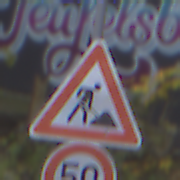
Verkehrszeichen: Arbeitsstelle
Zusatzzeichen unten: Geschwindigkeit50
Umgebung: Outdoor, Urban
Tageszeit: MorningAfternoon
Wetter: PartlyCloudy
Licht: Natural
Jahreszeit: NotSpecified
Kontrast: LowContrast